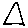
Label: triangle